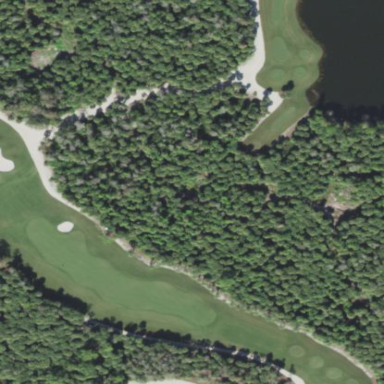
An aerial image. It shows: Golf bunker filled with sandy terrain.